Question: I created a public class under default package and then I exported this class as jar file. I then created a new project and added the jar file from my directory as a library in my new project.
My problem is, why the class in the jar file cannot be accessed outside the default package ? As shown in the screen shot there is an error in my test.java class under test package when I try to access the class from the jar file.
Any solution to this problem?
Thank you

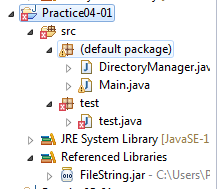
Answer: You can not access classes in the default package from a named package.
Prior to J2SE 1.4 you could import classes from the default package using a syntax like this:
> import Unfinished;
This is no longer allowed
See <URL>